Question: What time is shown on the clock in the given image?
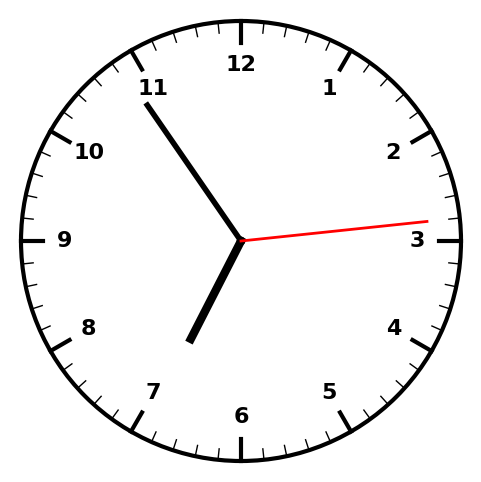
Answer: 06:54:14